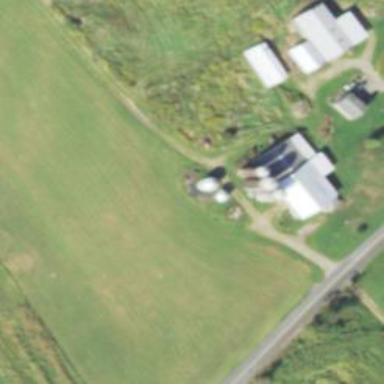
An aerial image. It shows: Silo.